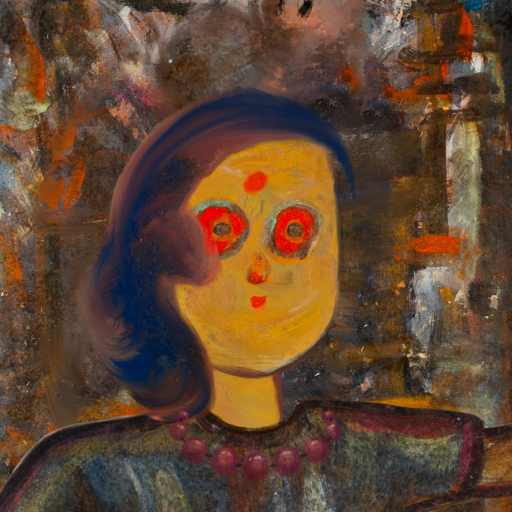
Background: GypsyQueen, Head And Neck Front: After_Raid, Face Front: Sisters, Bust: Mosgoul, Hair Front: Mother_And_Son_Son, Head Accessory: Blank, Second Necklace: Blank, Necklace: Irani_2, Baby: Blank